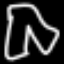
Label: pants